This plot shows a bearing's acceleration signal over time (raw waveform). What is the most likely bearing condition (normal, inner_race, outer_race, ball)?
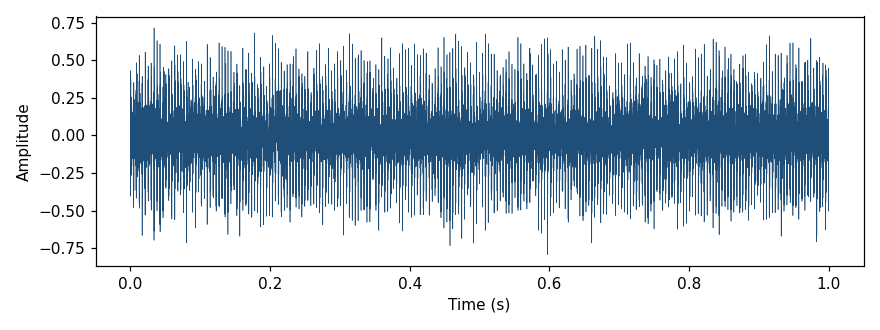
Answer: outer_race